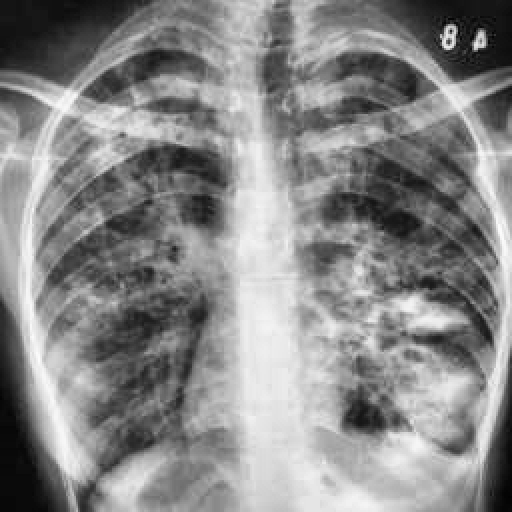
Finding: TUBERCULOSIS